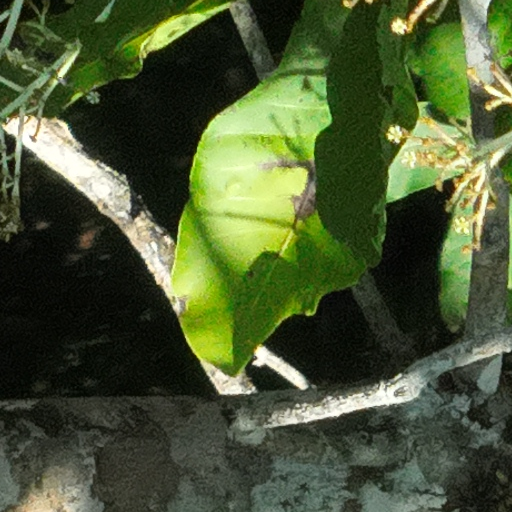
Species: Anacardium excelsum
GBIF accepted scientific name: Anacardium excelsum
Crown area (m\u00b2): 373.742